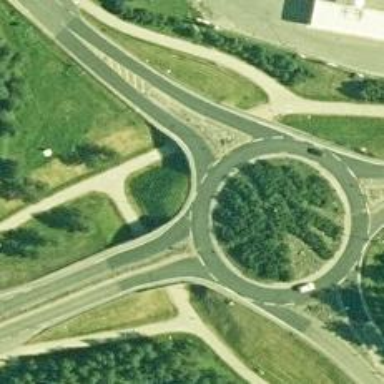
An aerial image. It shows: Asphalt road that is secondary route leading to roundabout.